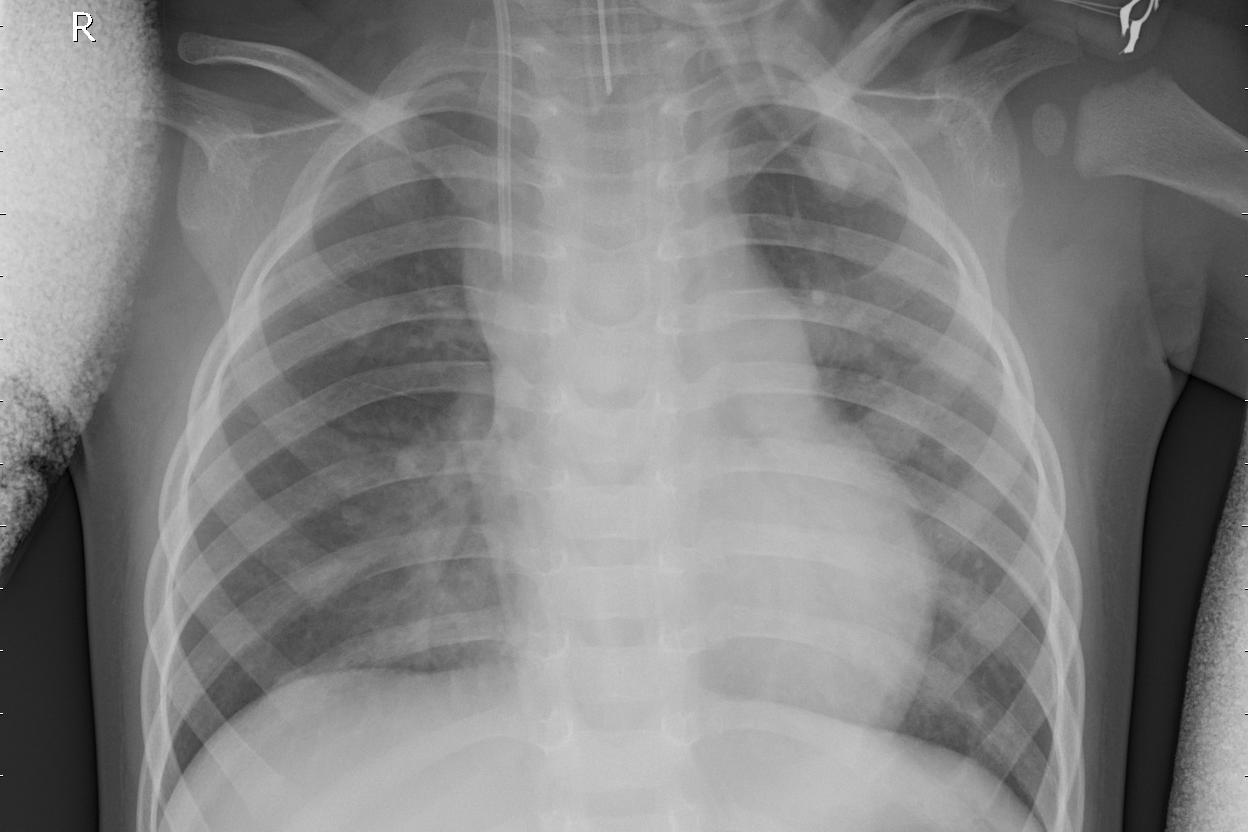
Diagnosis: PNEUMONIA